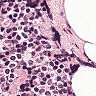
Metastatic tissue present: no